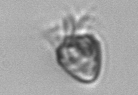
Label: Ciliophora